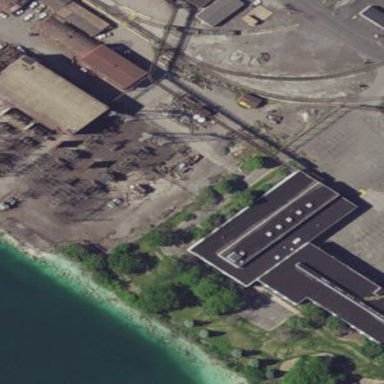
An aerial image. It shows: Industrial building.